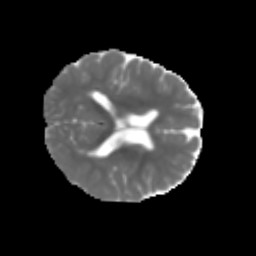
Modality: MD
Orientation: axial
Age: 6
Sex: male
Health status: healthy